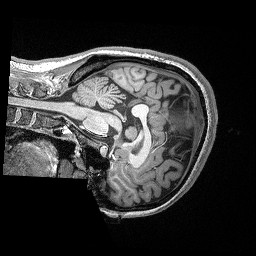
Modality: T1w
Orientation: sagittal
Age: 20
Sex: female